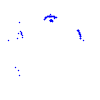
Particle: kaon